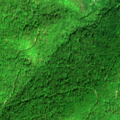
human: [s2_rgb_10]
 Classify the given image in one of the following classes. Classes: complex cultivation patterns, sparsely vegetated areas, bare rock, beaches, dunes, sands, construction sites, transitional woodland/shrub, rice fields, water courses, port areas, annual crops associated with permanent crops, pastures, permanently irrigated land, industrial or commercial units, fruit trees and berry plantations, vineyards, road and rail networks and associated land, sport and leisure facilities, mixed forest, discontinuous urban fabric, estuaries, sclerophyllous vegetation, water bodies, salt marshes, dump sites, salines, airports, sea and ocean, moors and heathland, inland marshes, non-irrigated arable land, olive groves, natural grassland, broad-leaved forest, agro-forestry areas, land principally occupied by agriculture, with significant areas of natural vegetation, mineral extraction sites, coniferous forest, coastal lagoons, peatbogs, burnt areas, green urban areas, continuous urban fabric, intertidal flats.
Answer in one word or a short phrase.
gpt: broad-leaved forest